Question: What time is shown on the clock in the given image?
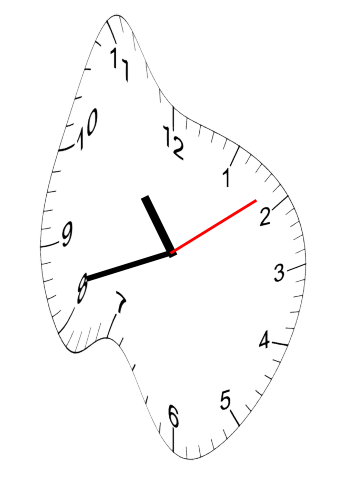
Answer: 10:42:09